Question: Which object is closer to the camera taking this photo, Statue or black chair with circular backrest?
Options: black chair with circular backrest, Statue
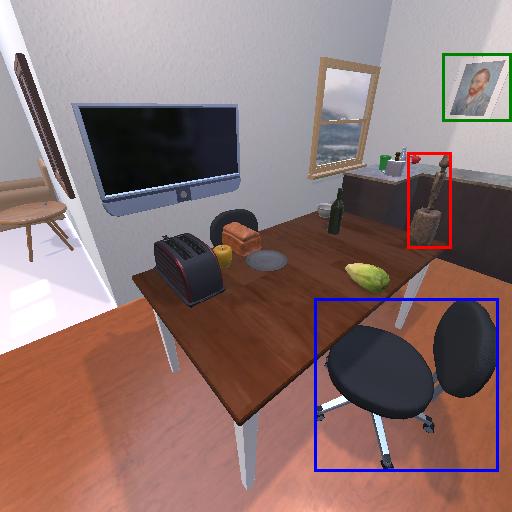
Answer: black chair with circular backrest